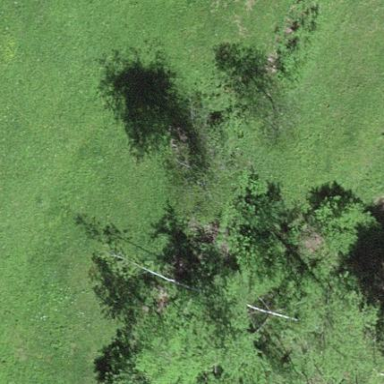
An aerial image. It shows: Open area covered with grass.